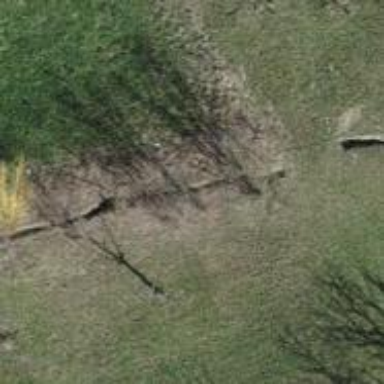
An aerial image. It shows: Culvert tunnel passing through ditch.